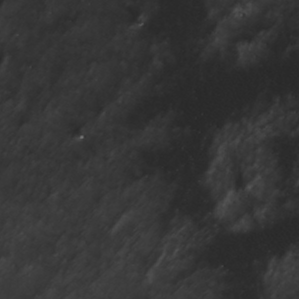
Label: non_frost